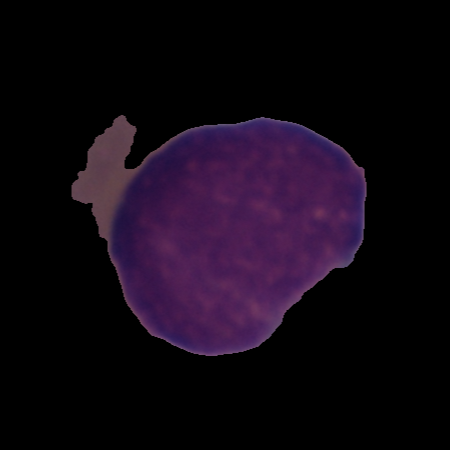
Label: healthy